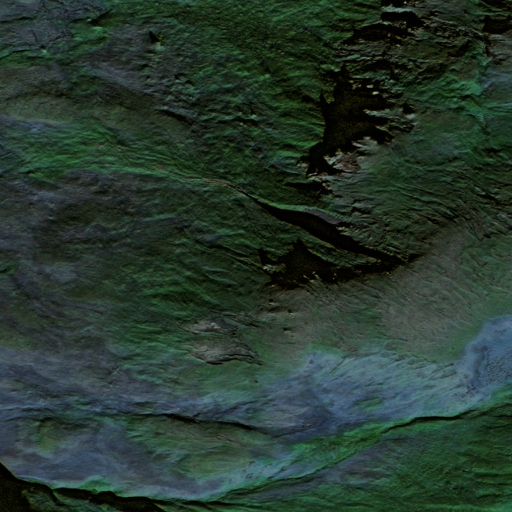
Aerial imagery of island in Alaska named Amlia Island containing only unknown